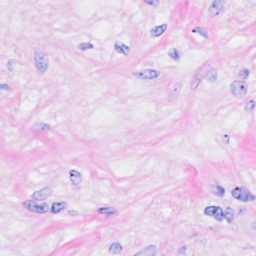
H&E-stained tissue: Breast